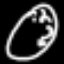
Label: clock